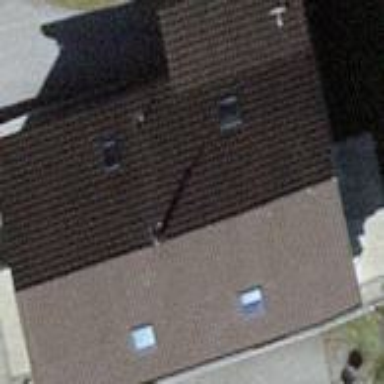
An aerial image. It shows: Gabled roof house.